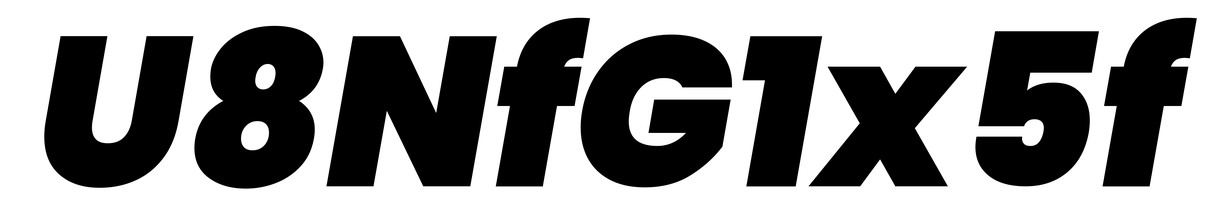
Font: Poppins-BlackItalic